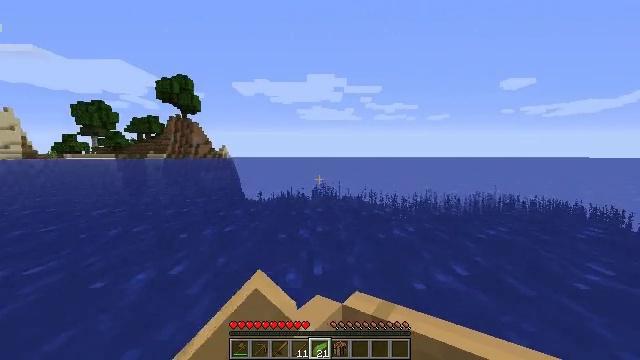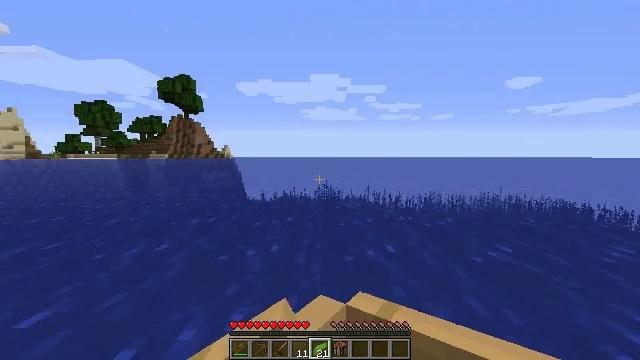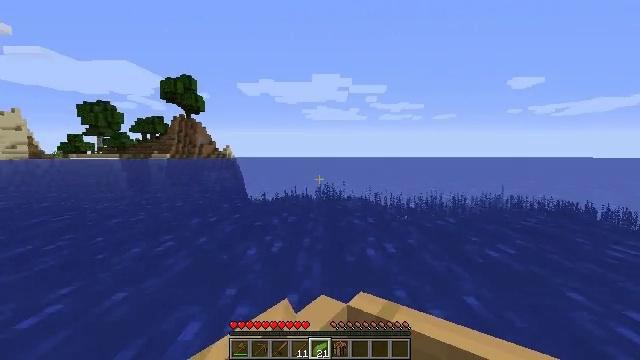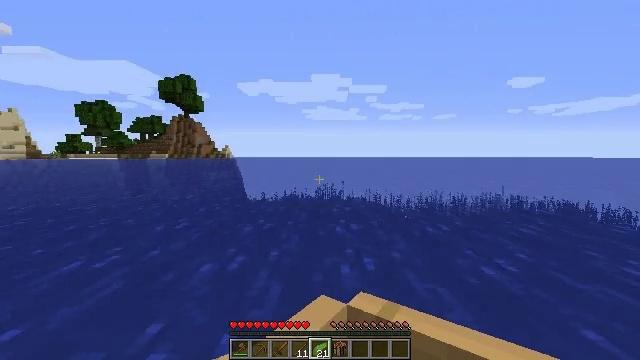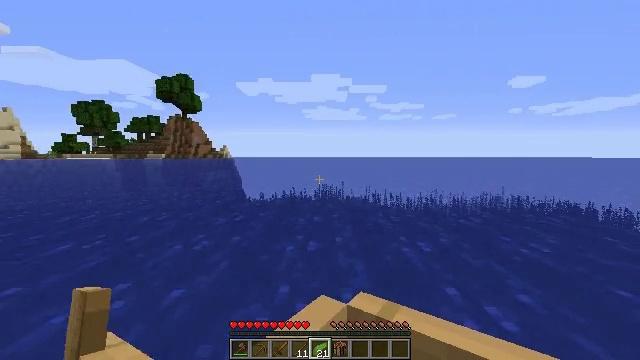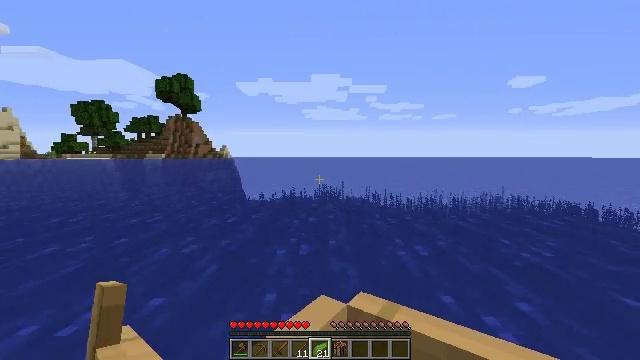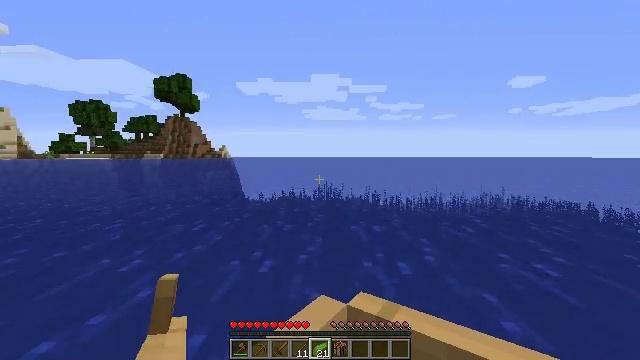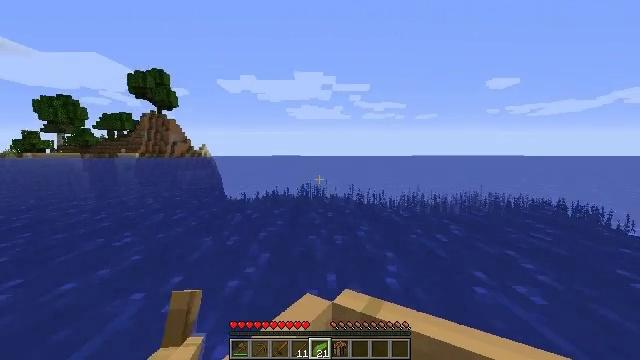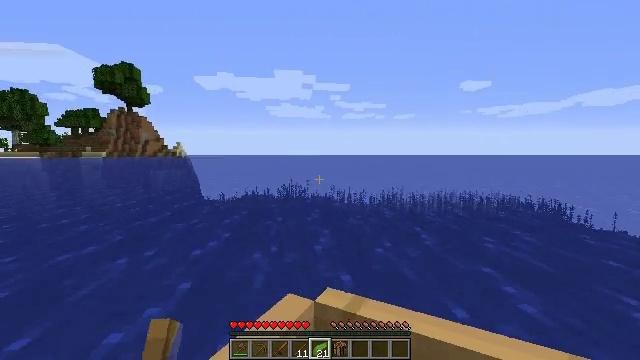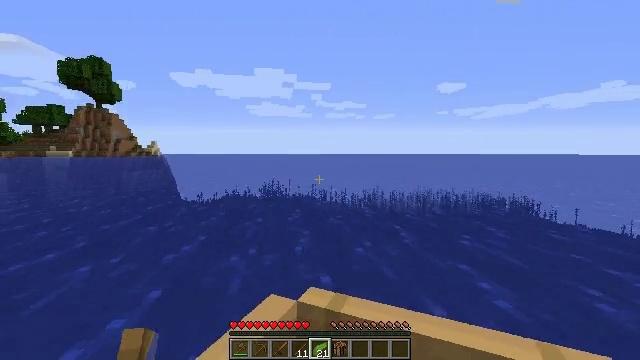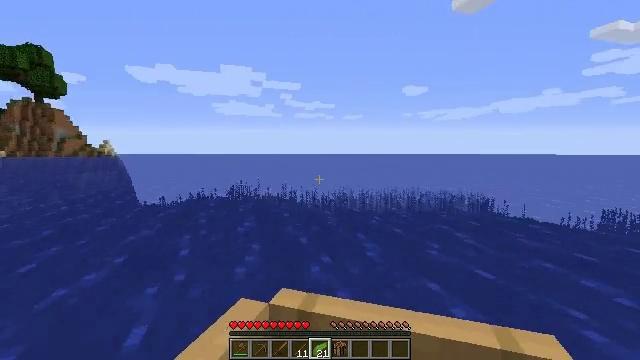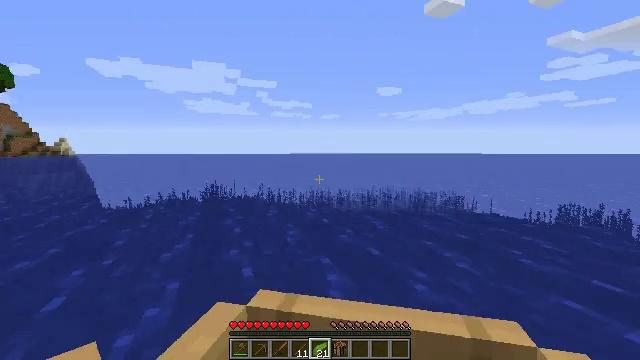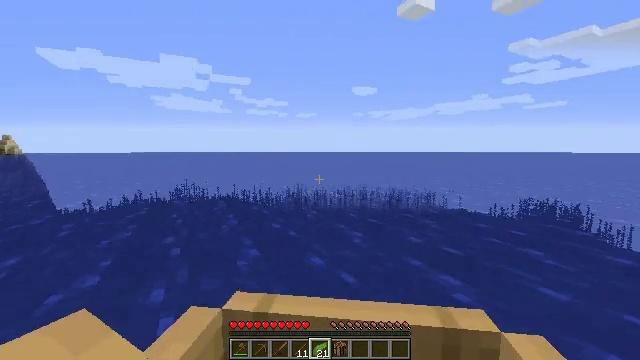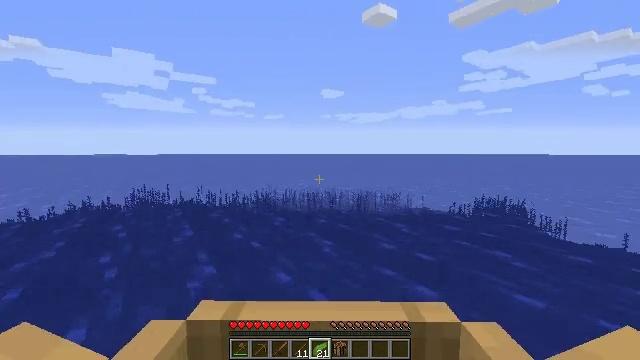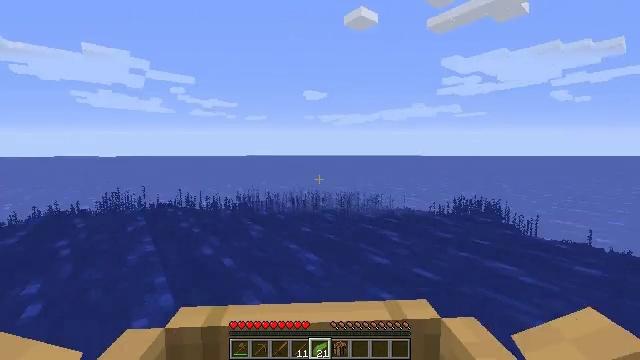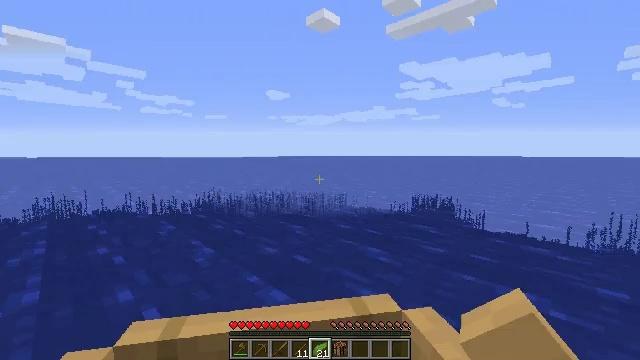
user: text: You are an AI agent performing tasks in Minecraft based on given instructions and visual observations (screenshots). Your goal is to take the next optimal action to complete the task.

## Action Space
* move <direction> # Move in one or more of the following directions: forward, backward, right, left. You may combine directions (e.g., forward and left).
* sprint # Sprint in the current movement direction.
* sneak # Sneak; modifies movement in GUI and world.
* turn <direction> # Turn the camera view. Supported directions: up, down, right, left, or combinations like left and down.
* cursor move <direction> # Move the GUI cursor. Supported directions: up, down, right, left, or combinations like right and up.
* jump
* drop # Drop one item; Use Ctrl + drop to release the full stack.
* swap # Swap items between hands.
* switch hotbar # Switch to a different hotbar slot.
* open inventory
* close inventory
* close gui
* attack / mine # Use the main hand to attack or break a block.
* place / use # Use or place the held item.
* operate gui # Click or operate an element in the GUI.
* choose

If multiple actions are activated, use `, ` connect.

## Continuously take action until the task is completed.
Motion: motion action
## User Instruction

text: Remove kelp and place it on the ground.
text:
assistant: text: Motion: move forward
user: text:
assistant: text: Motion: move forward
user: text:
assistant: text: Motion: move forward
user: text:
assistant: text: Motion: move forward
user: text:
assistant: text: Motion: move forward
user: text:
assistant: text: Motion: move forward
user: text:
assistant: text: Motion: move forward, turn right
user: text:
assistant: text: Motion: move forward, turn right
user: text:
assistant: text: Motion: move forward, turn right
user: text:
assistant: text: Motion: move forward, turn right
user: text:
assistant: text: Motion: move forward, turn right
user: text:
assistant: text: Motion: move forward, turn right
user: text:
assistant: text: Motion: move forward, turn right
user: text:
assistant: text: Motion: move forward, turn right
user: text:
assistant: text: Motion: move forward, turn right
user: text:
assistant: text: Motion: move forward, turn right
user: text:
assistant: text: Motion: move forward, turn right
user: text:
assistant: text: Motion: move forward, turn right
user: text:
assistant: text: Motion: move forward, turn right
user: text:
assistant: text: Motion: move forward, turn right
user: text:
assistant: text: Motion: move forward, turn right
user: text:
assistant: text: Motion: move forward, turn right
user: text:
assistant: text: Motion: move forward, turn right
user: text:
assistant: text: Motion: move forward, turn right
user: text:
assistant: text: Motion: move forward, turn right
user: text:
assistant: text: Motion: move forward, turn right
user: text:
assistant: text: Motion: move forward, turn right
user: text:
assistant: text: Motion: move forward
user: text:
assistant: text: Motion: move forward
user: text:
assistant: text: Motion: move forward